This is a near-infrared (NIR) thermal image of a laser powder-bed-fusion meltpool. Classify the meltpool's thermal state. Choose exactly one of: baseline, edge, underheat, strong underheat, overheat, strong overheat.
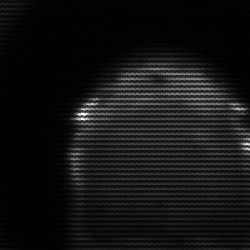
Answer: edge